Field crop: maize
Growth stage: 2
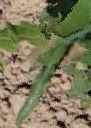
Species: maize